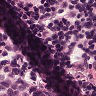
Metastatic tissue present: yes